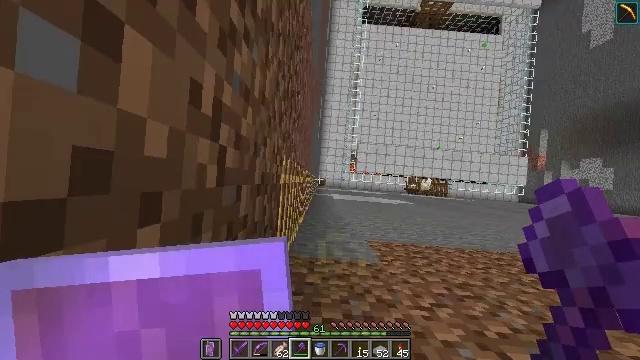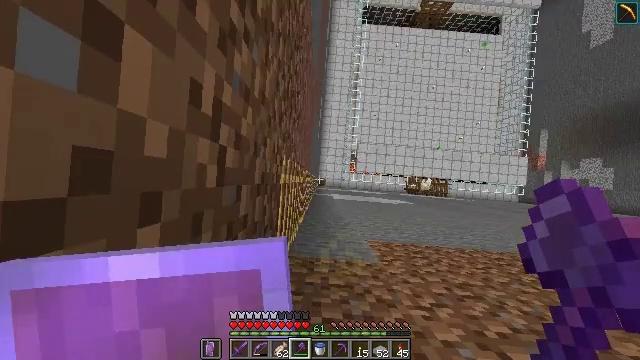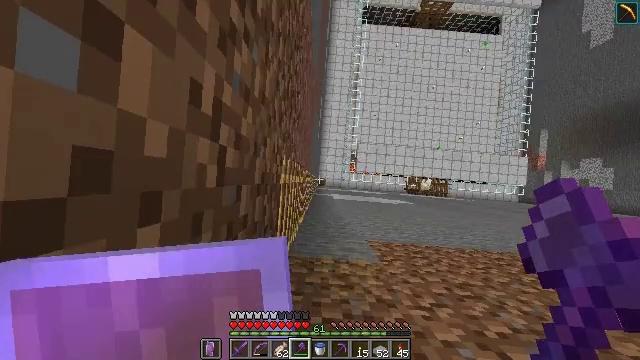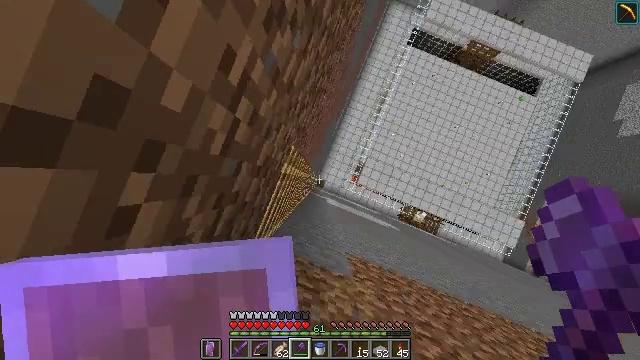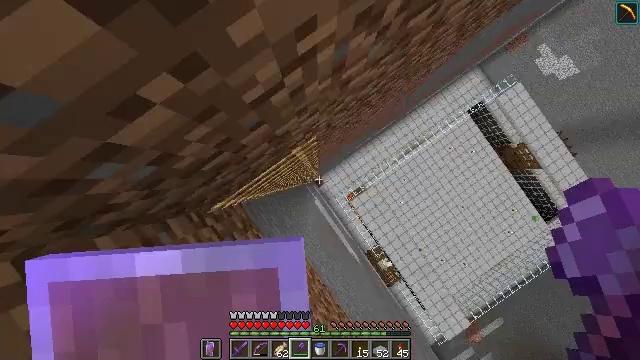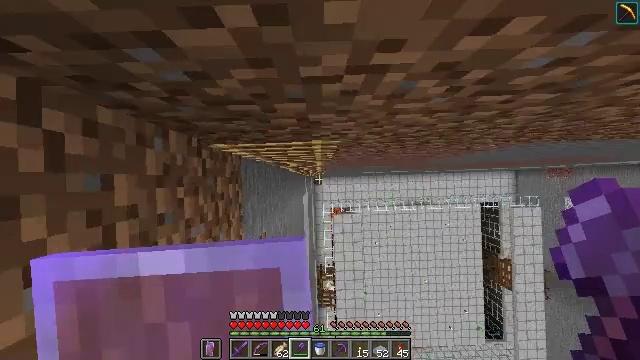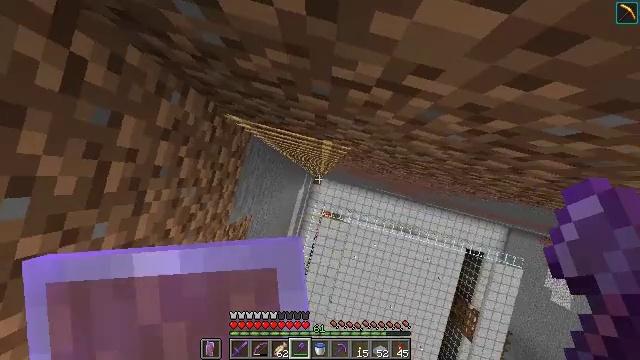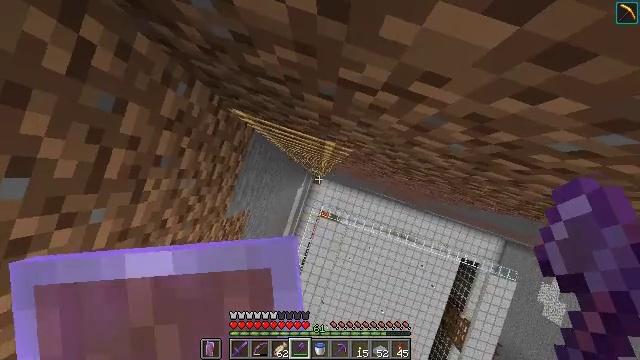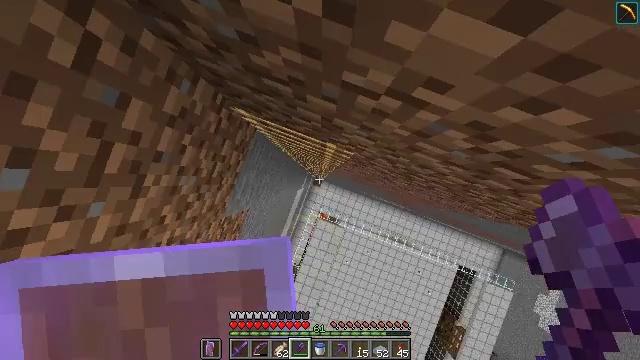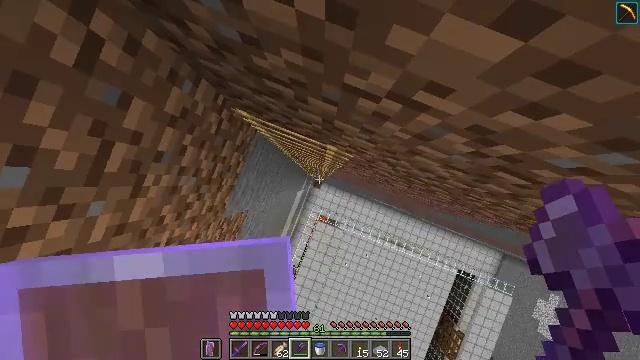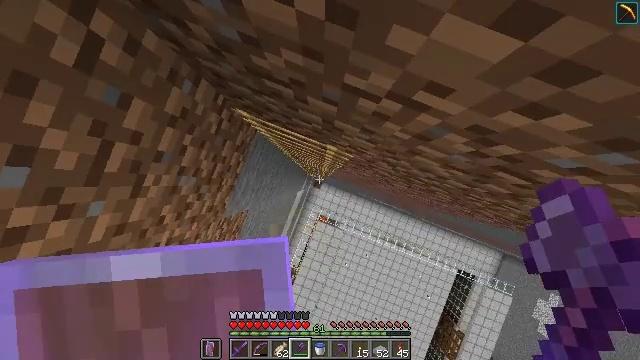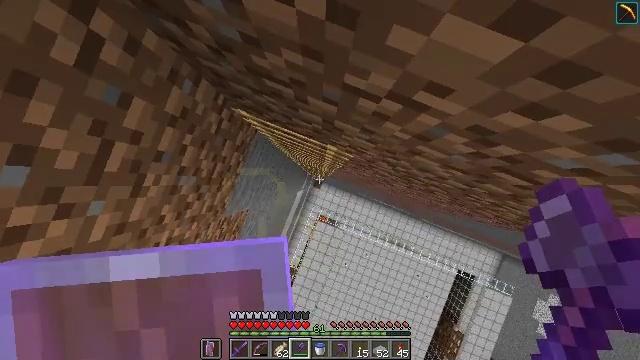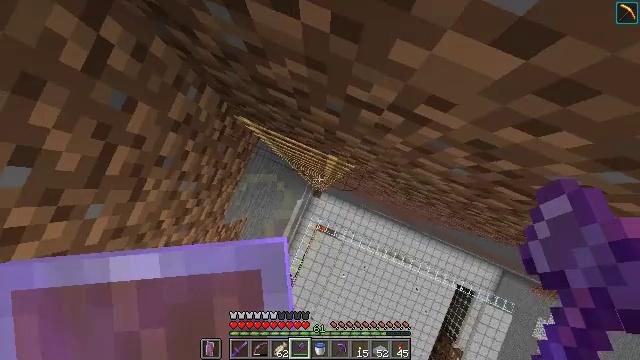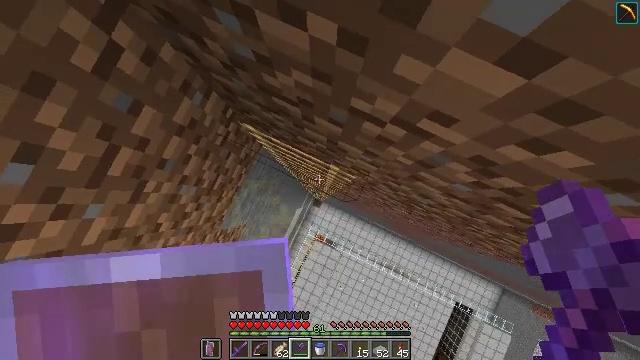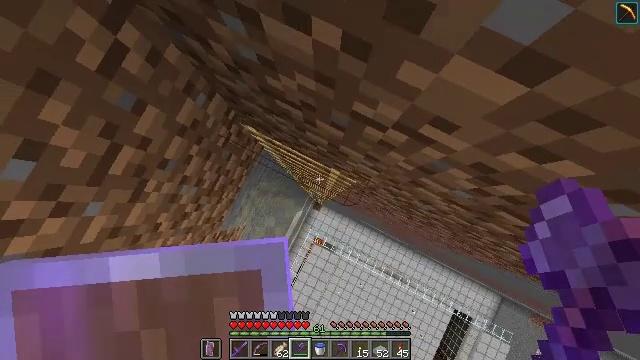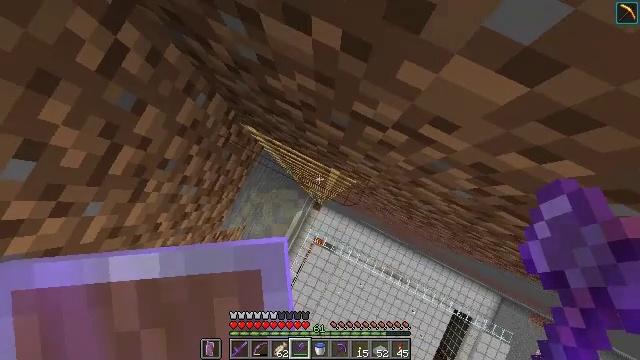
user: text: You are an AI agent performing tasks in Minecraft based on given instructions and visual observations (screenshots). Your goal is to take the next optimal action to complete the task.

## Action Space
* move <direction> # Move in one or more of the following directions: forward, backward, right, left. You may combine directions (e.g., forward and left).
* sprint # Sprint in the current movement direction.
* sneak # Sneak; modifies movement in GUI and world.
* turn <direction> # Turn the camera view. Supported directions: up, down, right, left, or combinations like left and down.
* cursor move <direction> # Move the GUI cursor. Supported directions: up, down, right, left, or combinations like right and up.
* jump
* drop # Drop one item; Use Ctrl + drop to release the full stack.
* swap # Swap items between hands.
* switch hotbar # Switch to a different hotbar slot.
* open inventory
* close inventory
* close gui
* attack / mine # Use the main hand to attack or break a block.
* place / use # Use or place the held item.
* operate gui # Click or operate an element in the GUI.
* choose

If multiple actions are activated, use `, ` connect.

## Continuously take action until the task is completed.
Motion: motion action
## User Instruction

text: Collect the ladder block.
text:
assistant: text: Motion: no_op
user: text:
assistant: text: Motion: no_op
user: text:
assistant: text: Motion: turn left
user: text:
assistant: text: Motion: turn left and down
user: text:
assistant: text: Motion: turn left
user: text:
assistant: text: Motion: turn left
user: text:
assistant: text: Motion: turn left
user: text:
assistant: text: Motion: turn left
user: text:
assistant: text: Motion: no_op
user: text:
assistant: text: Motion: no_op
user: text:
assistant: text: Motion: no_op
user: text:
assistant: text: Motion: turn left and up
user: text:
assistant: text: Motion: turn left and up
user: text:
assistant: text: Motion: turn left
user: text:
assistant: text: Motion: no_op
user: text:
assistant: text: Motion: move forward
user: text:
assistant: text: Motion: move forward, turn down
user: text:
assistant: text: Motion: turn right and down
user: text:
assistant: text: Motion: turn right
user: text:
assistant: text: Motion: turn right
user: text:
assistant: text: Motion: turn right
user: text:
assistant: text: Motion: turn right
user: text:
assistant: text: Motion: turn right
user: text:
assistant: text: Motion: turn right
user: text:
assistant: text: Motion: no_op
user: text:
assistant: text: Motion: turn right and up
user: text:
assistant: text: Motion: turn right and up
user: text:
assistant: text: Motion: turn up
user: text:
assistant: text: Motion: turn up
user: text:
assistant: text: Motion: no_op